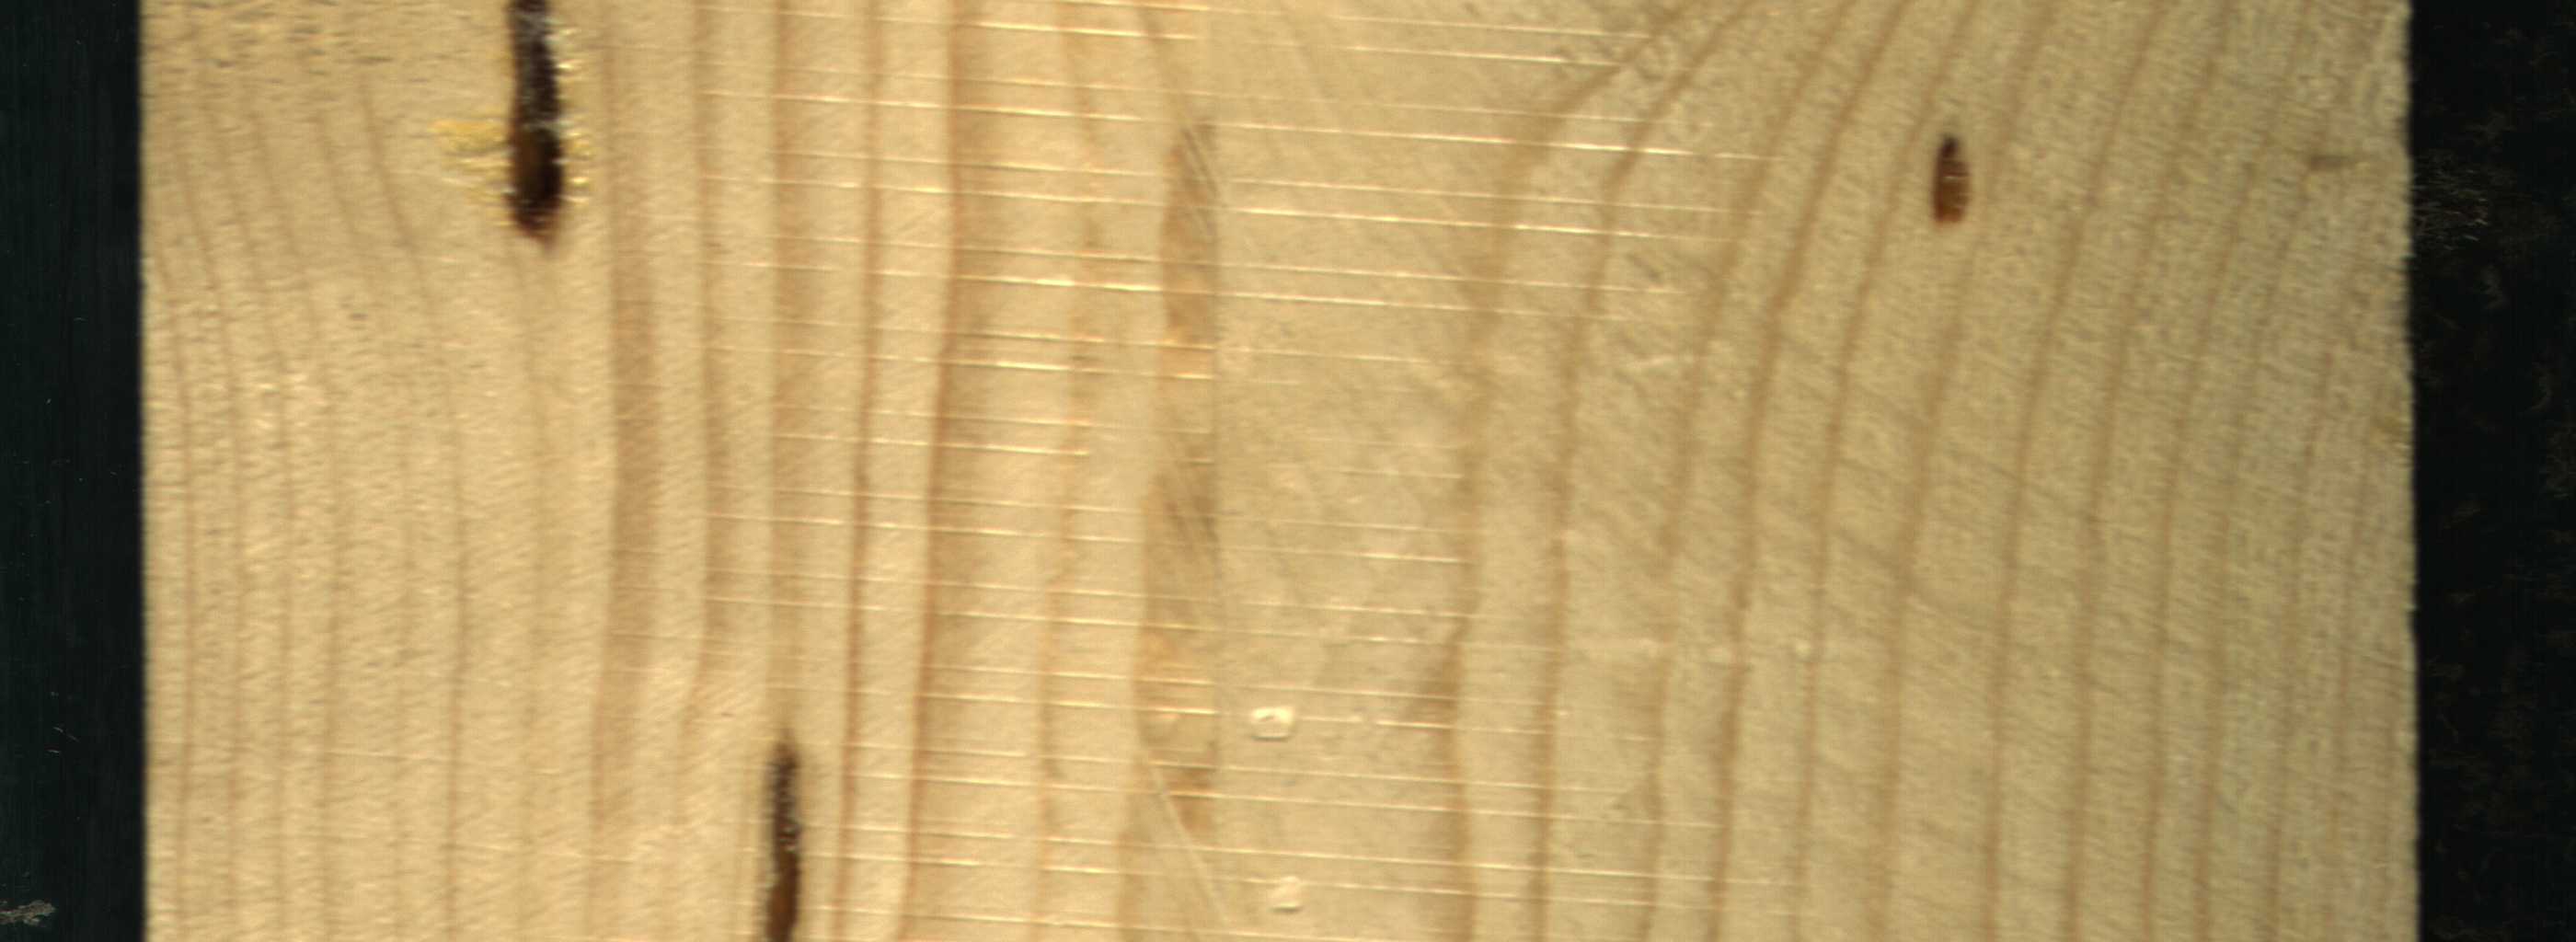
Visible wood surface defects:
resin
resin
resin
Quartzity